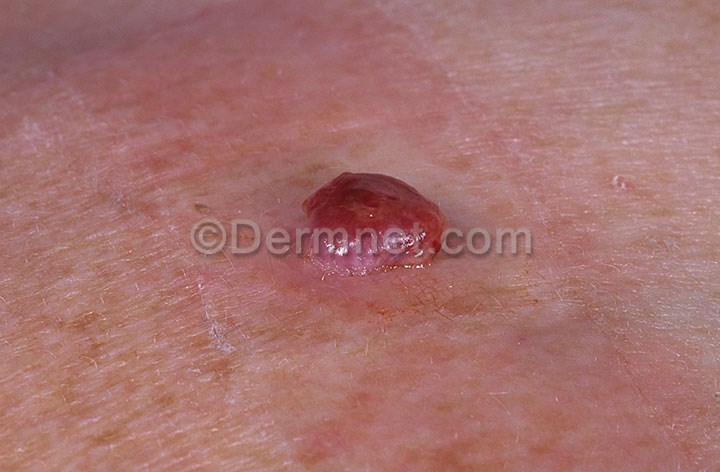
Disease: Vascular Tumors